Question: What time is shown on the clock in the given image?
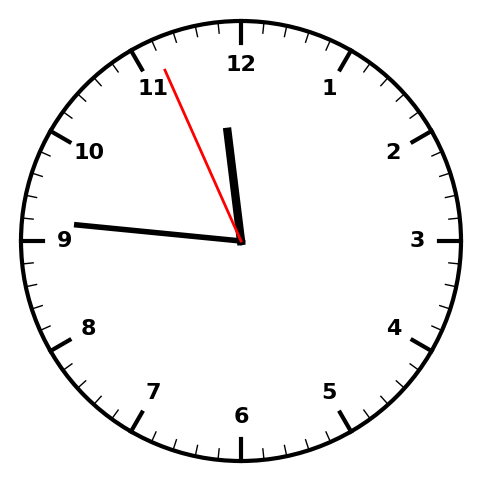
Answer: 11:45:56